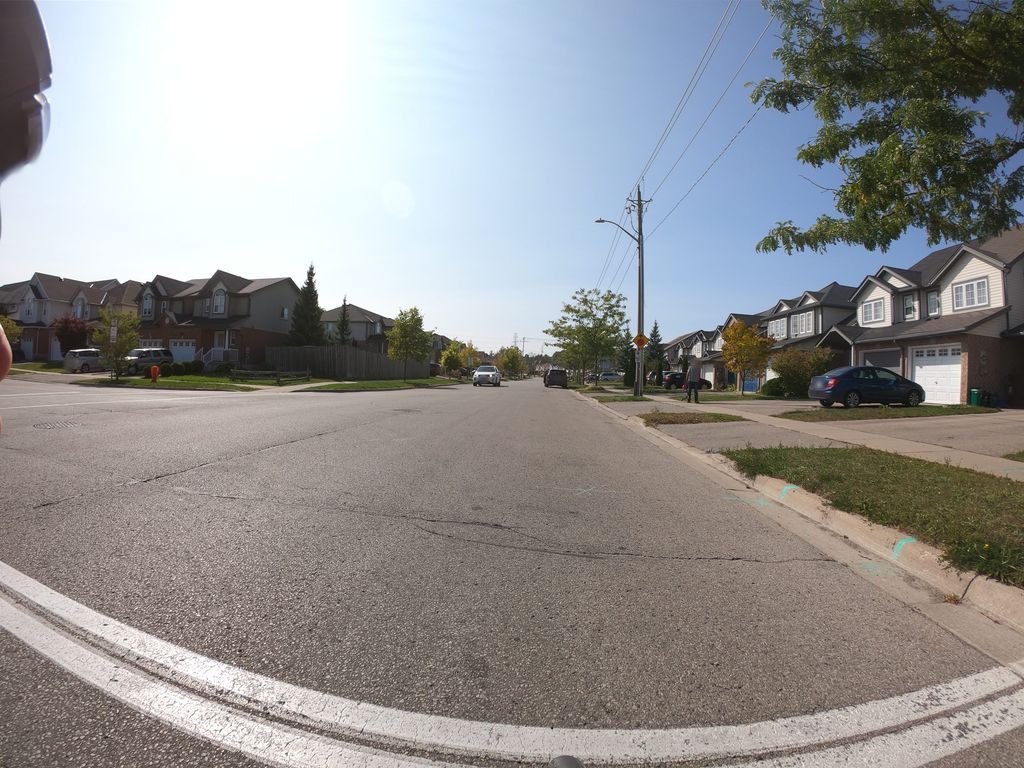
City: kitchener-waterloo